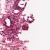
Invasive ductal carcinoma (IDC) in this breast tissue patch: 0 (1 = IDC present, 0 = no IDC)